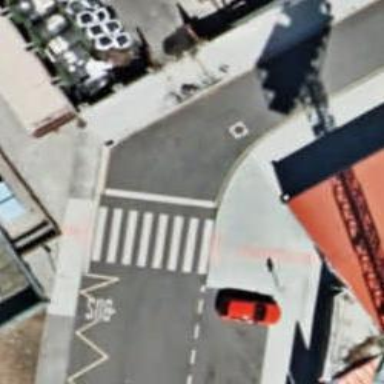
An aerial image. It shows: Zebra crossing on footway.